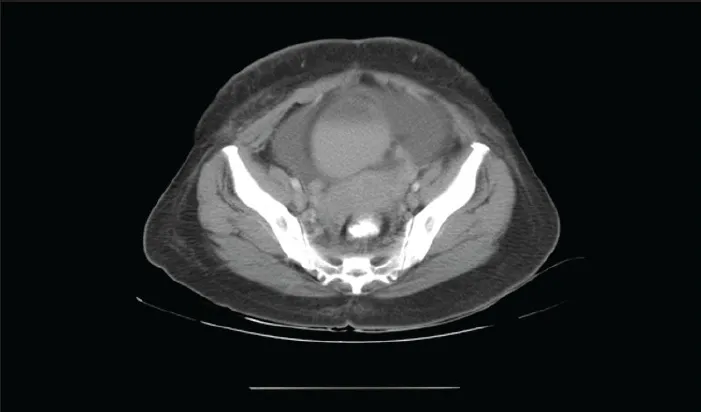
CT image showing adnexal mass.
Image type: radiology (ct)